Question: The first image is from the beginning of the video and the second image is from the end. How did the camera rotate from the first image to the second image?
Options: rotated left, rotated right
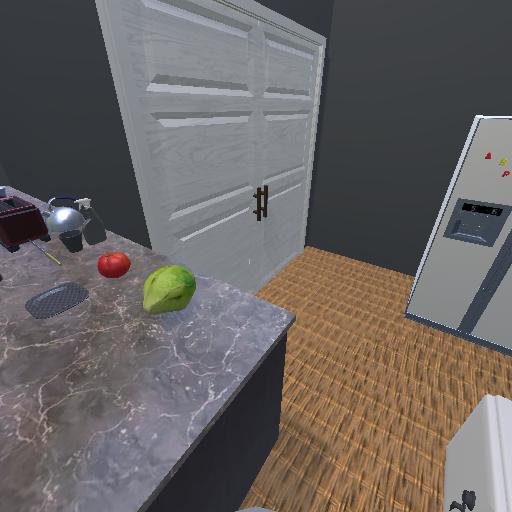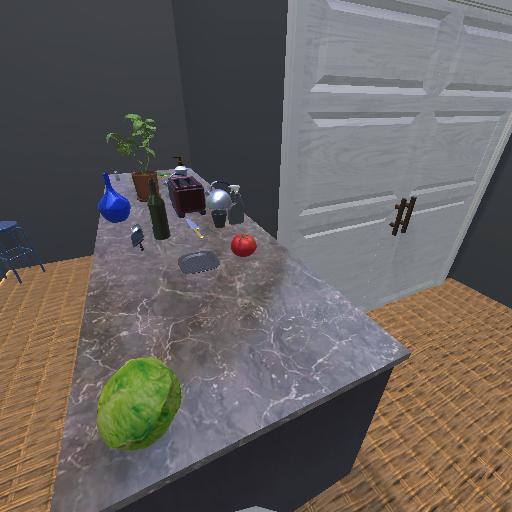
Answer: rotated left